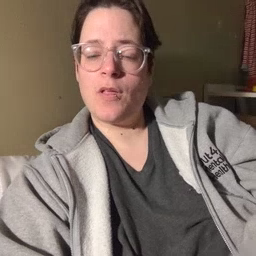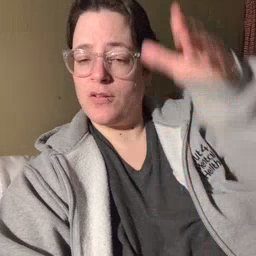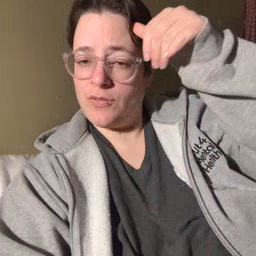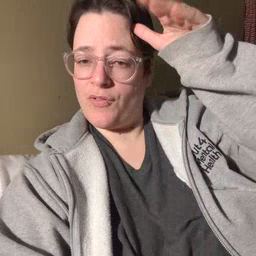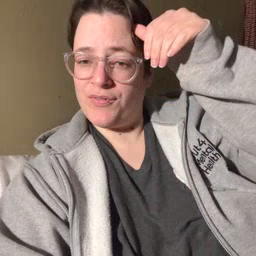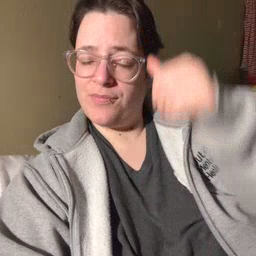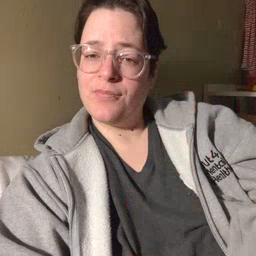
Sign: donkey